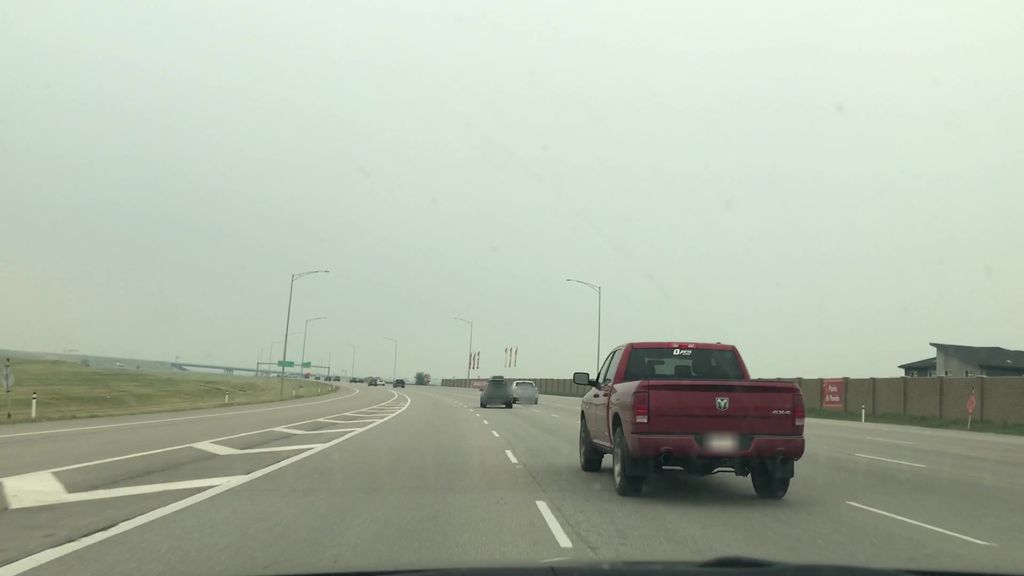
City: edmonton